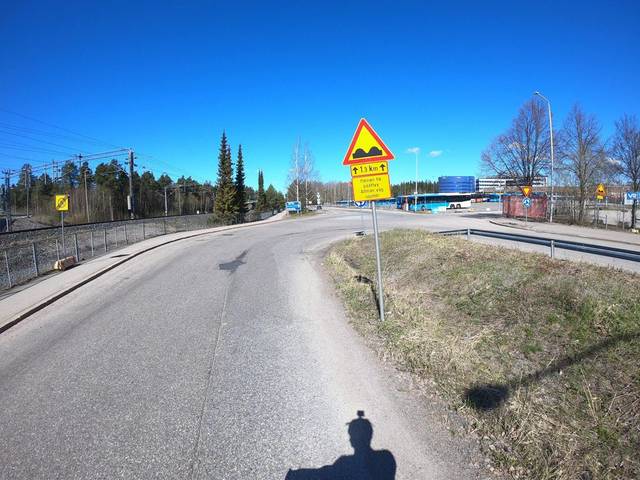
Region: Finland
Coordinates: 60.21, 24.918